Question: Here is my TIFF image and I am trying to extract left rectangle or box from the tiff image and save as a PNG file.

the left side rectangle or box portion i tried to crop programmatically. here is my routine.
'''
strImageFilePath = @"C:\Users\TRIDIP\Desktop\PDF\getLabel.tif";
var source = LoadImage(strImageFilePath);
Rectangle crop = new Rectangle(100, 160, 920, 1200);
var bmp = new Bitmap(920, 1200);
using (var gr = Graphics.FromImage(bmp))
{
gr.DrawImage(source, new Rectangle(0, 0, bmp.Width, bmp.Height), crop, GraphicsUnit.Pixel);
bmp.Save(@"C:\Users\TRIDIP\Desktop\PDF\Tile.png");
}
'''
but the problem is coordinate calculation.
'''
Rectangle crop = new Rectangle(100, 160, 920, 1200);
var bmp = new Bitmap(920, 1200);
'''
The value I gave above is not perfect and that is why the exact portion is not cropped. so some one please download the image and tell me what top,left and height and width i should specify in my code as a result left box can be perfectly cropped from the image. just help me to get the right coordinate means tell me exact figure for top, left and height and width.
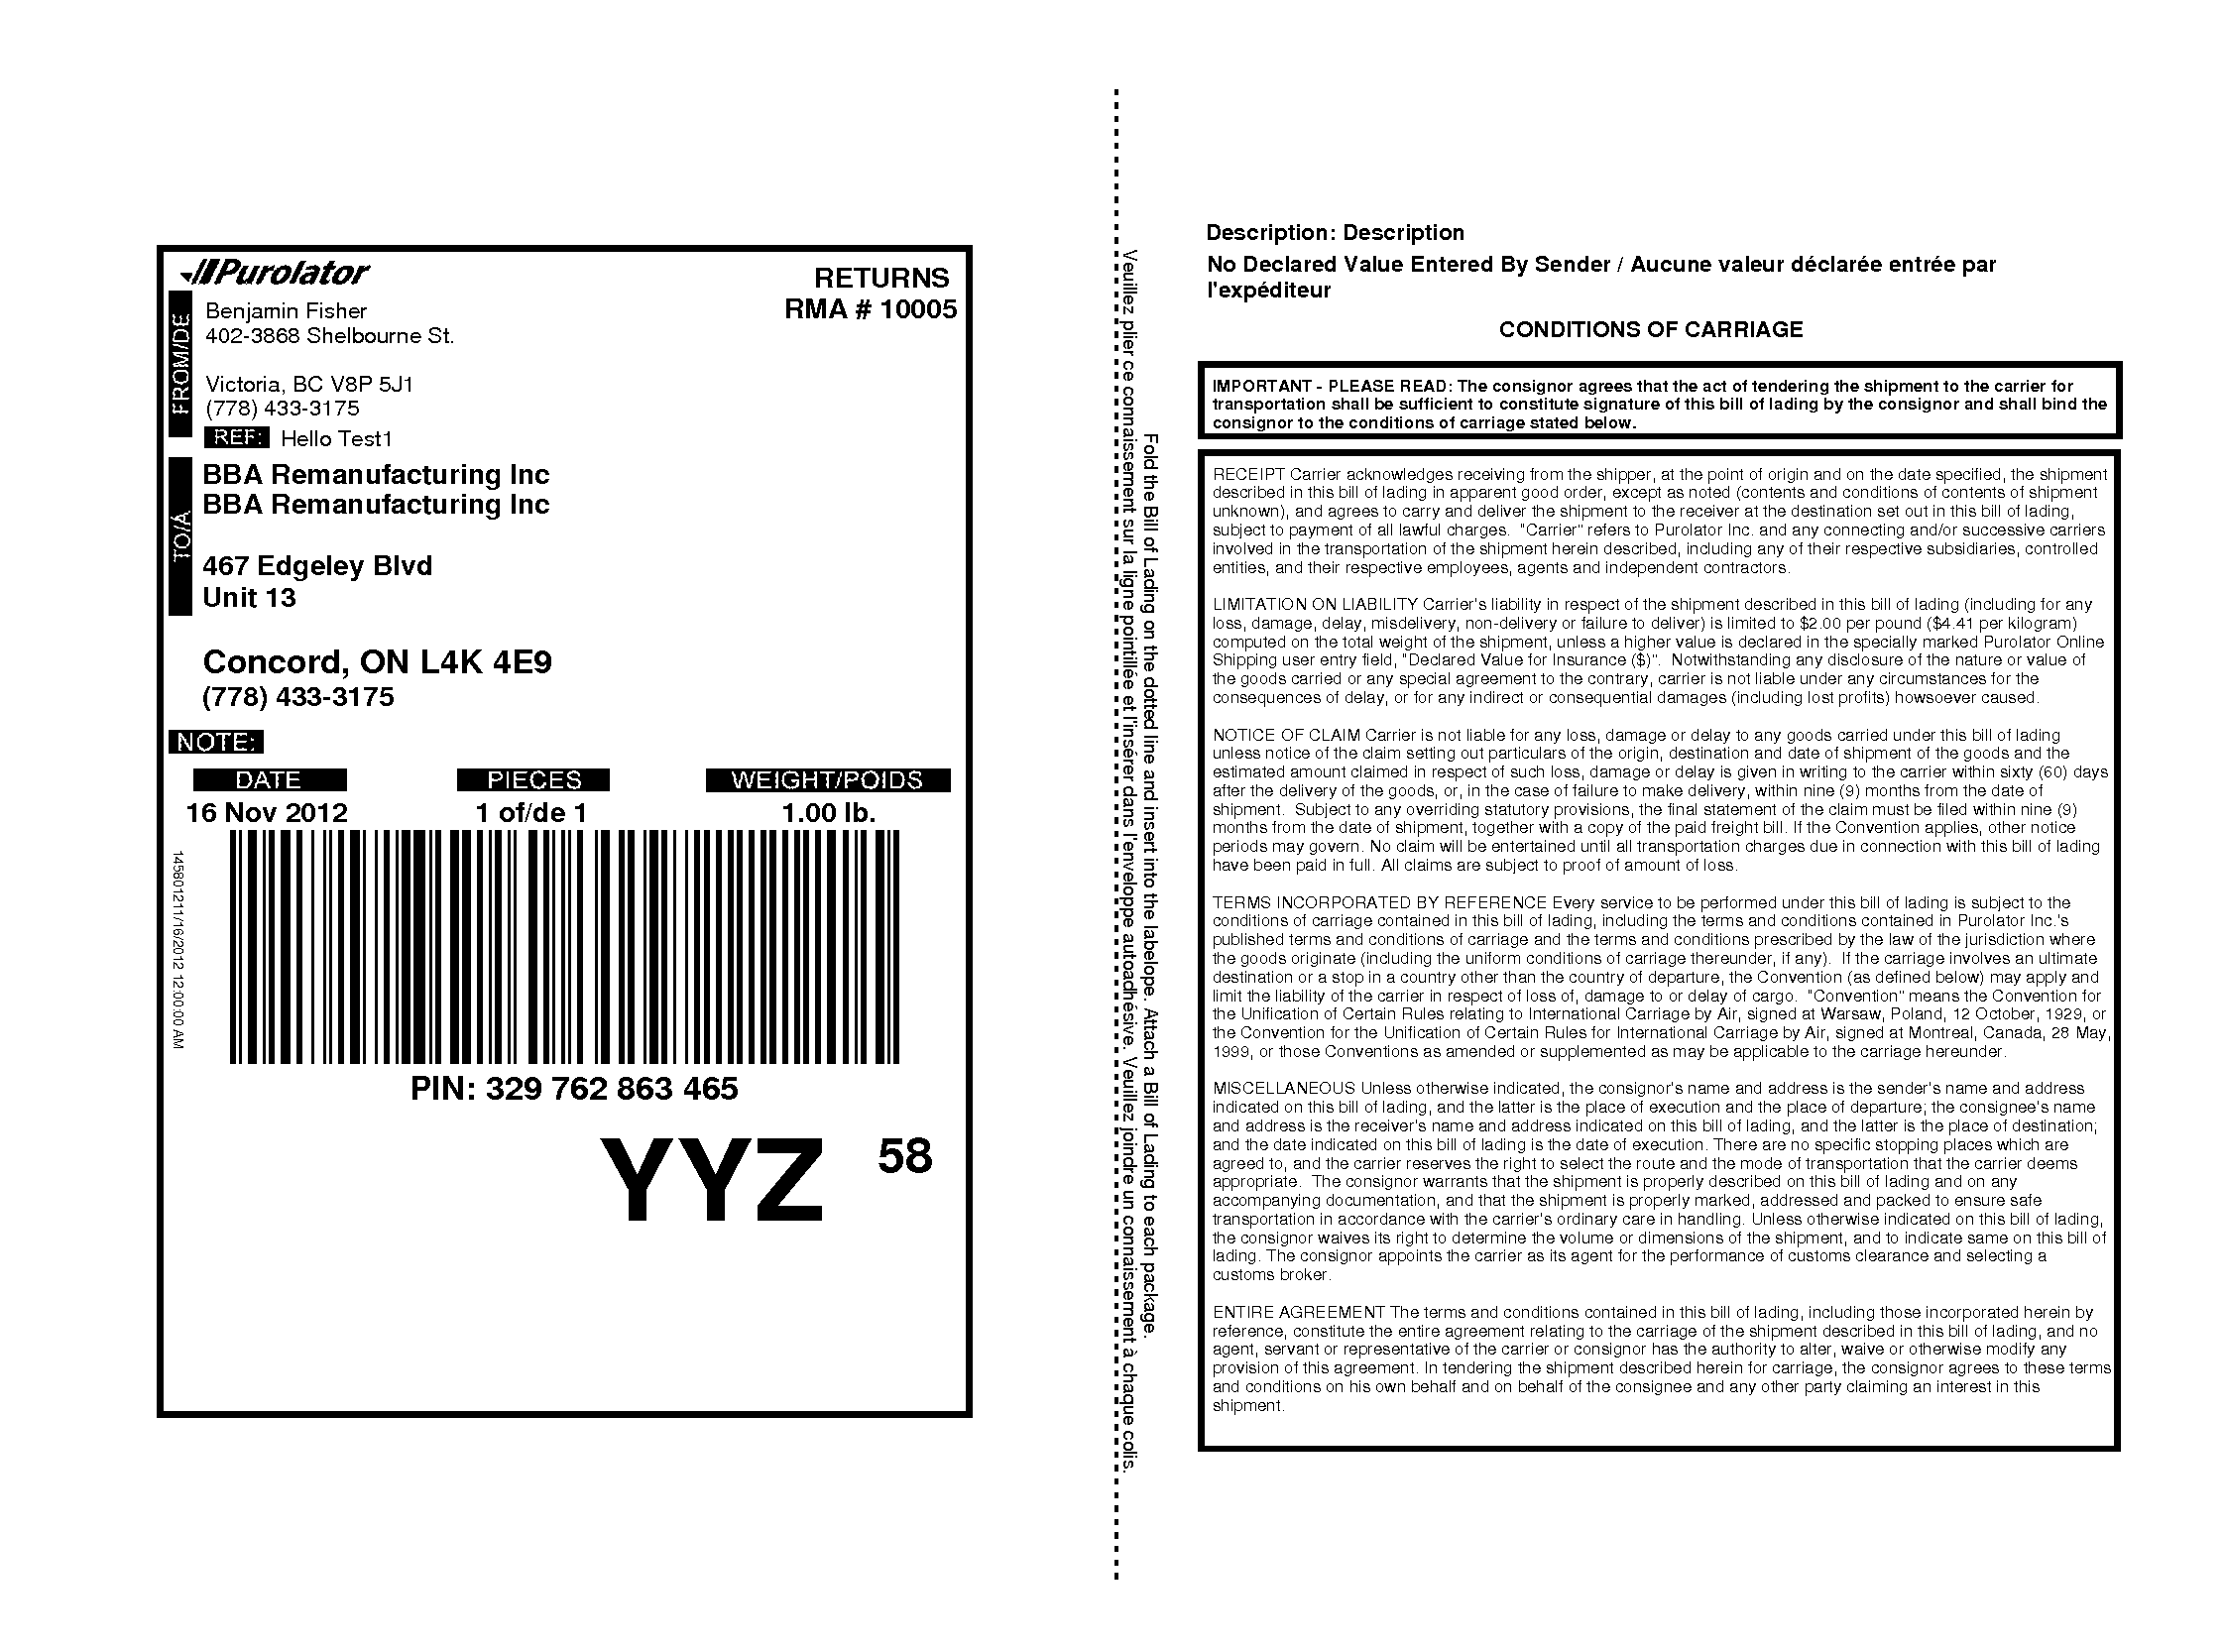
Answer: Using paint this was really easy...
X = 158, Y = 247, Width = 823, Height = 1183
That is,
'''
Rectangle crop = new Rectangle(158, 247, 823, 1183);
var bmp = new Bitmap(823, 1183);
'''